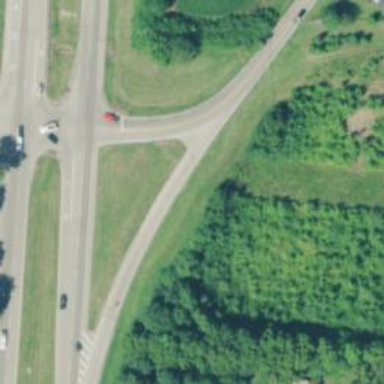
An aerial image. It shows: Trunk link highway.